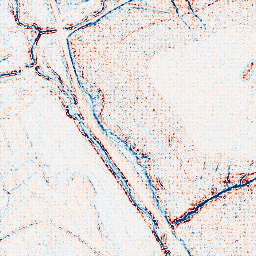
Category: edge_preserving
Decomposition family: bilateral
Decomposition parameters: d: 5
sigma_color: 150
sigma_space: 25
Upsampling method: sinc_hamming
Upsampling parameters: scale: 8
kernel_size: 8
Upsampling scale: 8